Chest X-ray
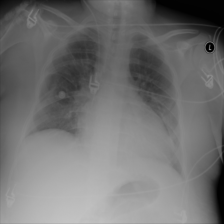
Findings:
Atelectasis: negative
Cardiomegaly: negative
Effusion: negative
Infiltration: positive
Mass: negative
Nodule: negative
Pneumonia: negative
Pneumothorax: negative
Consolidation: negative
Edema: negative
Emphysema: negative
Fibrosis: negative
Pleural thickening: negative
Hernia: negative